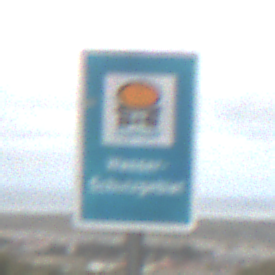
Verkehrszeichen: Wasserschutzgebiet
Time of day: Midday
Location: Outdoor (Nature)
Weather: Overcast
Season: NotSpecified
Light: Natural